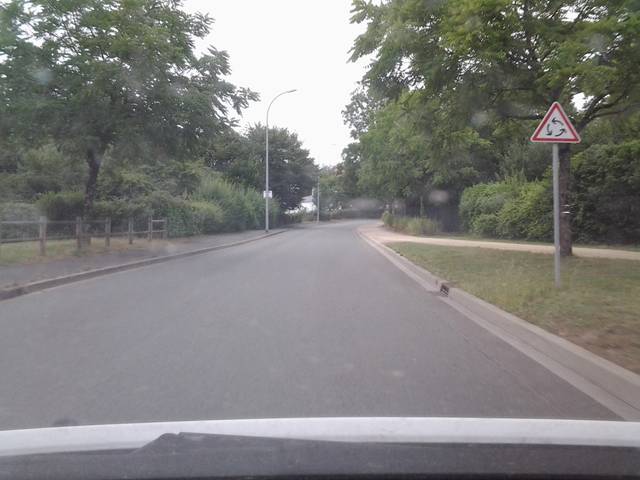
Region: France
Coordinates: 46.656, -1.424